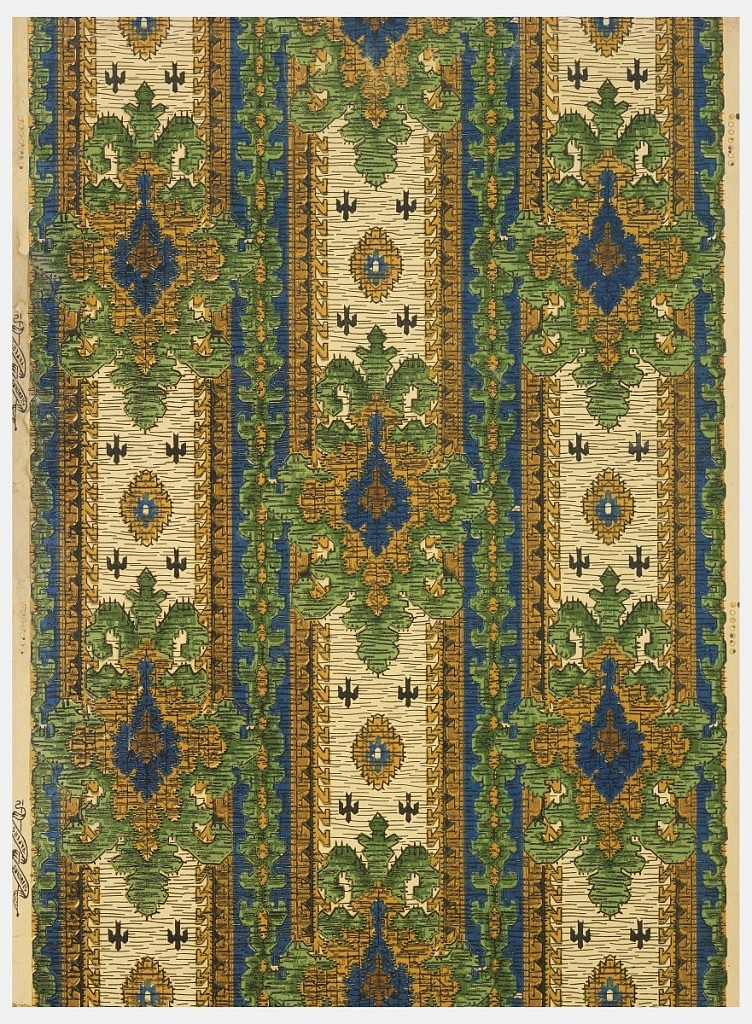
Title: Sidewall - sample
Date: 1907–08
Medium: Machine-printed
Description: Medallion stripe, printed in blue, green and tan on off-white ground.